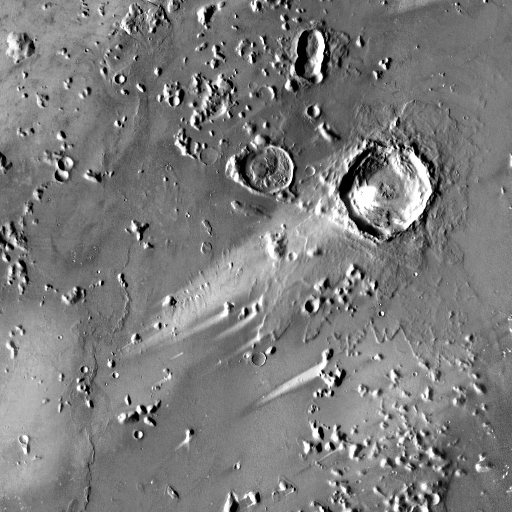
Crater classes present: Background, Other, Layered, Buried